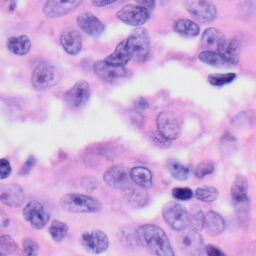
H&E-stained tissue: Skin